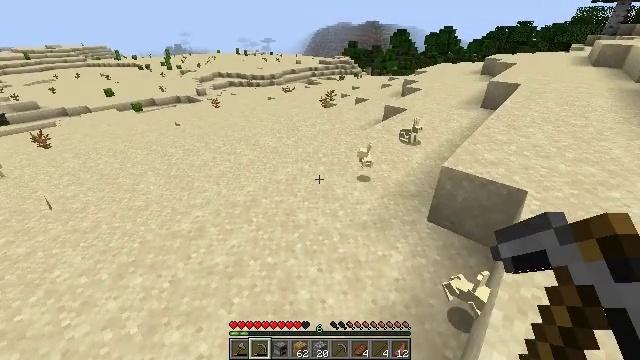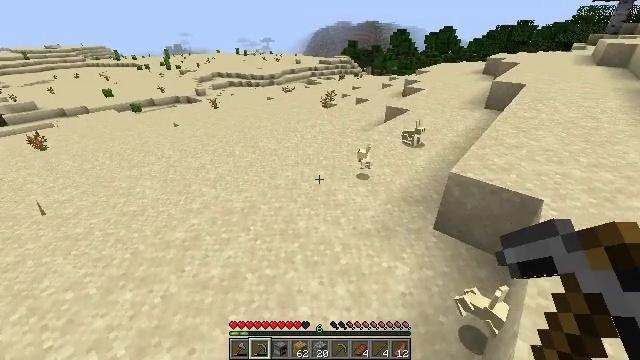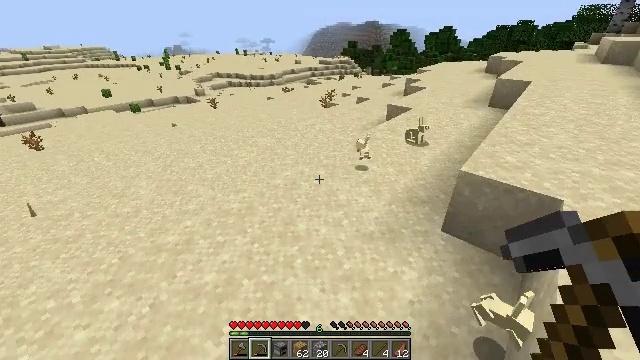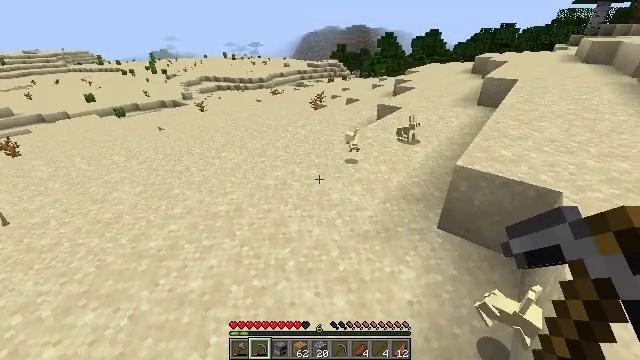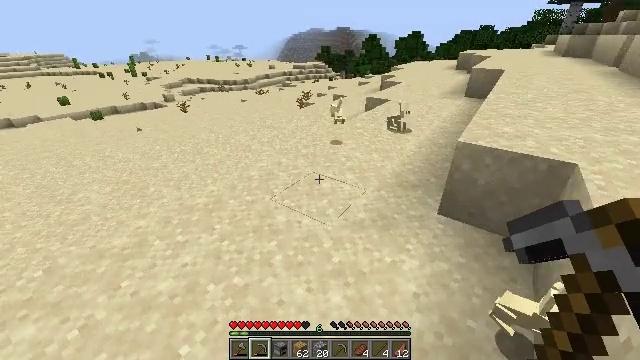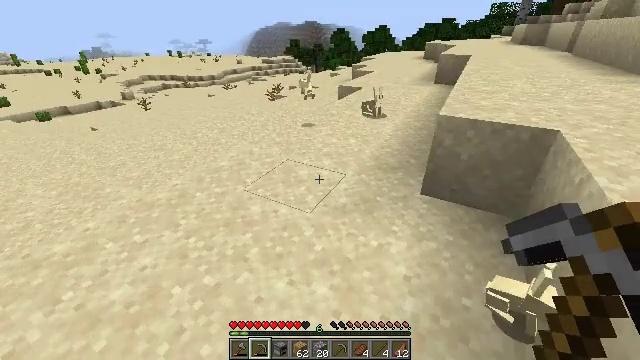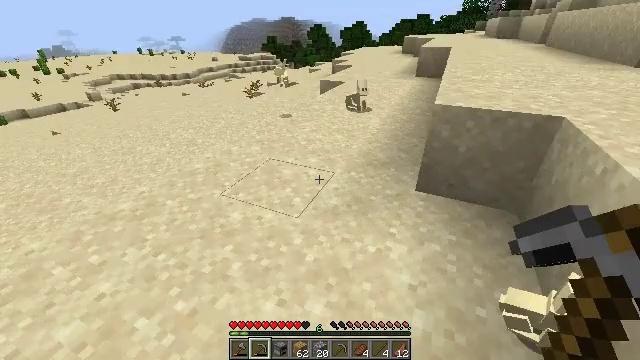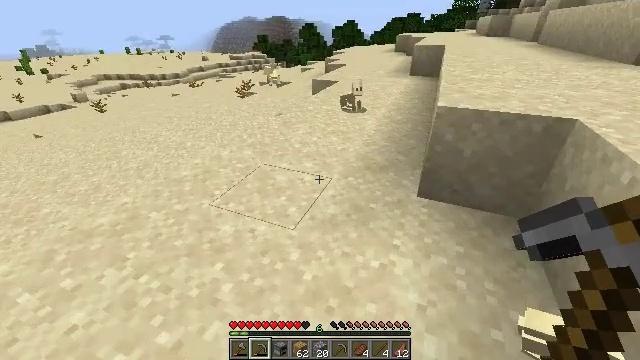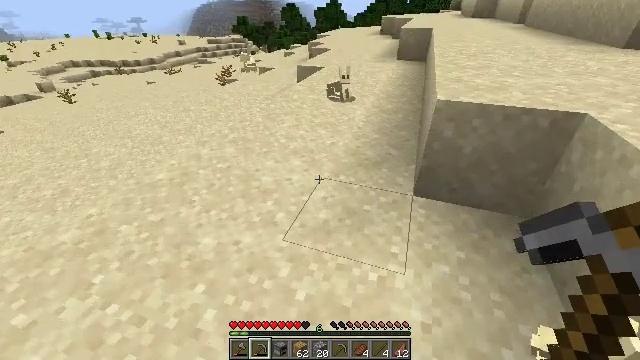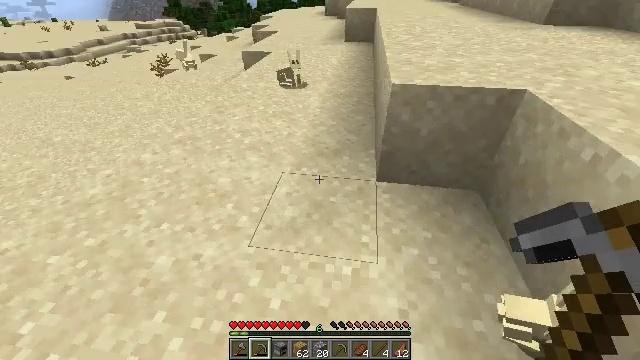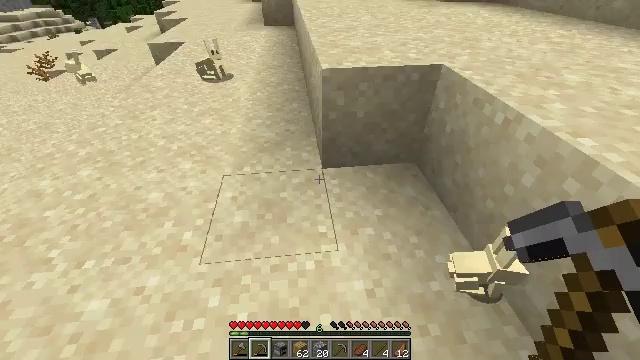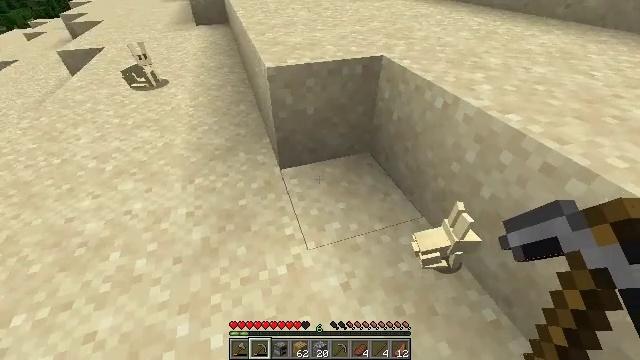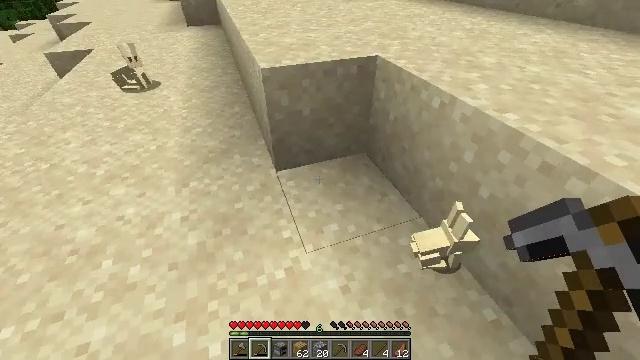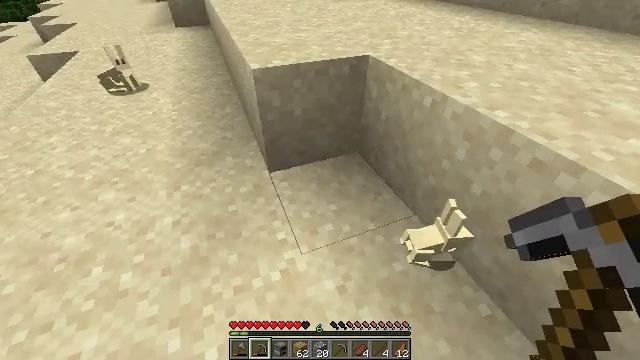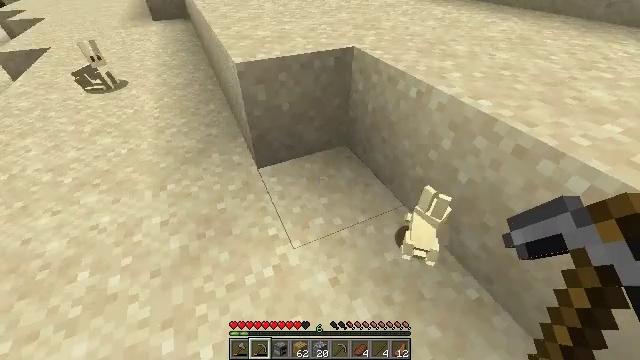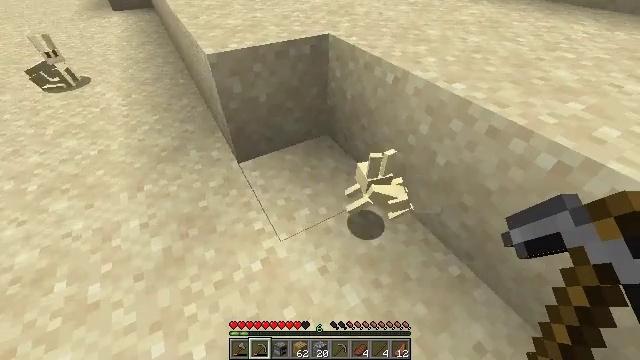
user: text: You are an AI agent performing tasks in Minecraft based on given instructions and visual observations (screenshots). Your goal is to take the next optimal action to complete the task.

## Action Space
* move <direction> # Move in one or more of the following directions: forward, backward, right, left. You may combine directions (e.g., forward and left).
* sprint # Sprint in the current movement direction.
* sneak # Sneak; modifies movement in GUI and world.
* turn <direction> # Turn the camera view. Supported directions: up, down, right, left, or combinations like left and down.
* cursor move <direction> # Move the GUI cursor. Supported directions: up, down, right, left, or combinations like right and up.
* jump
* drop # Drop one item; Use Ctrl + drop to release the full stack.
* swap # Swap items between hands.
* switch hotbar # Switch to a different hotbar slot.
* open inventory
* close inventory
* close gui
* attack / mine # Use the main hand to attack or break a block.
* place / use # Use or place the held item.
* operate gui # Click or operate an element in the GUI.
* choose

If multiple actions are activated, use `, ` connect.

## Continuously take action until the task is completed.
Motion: motion action
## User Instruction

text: Gather a dead bush.
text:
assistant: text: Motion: move forward
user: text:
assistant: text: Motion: move forward
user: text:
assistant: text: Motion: move forward, turn right
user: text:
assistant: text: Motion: move forward, turn right
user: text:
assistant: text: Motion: move forward, turn right
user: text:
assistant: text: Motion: move forward, turn right
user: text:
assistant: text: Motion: move forward, turn right
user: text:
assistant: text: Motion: move forward, turn right and down
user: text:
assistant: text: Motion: turn right and down
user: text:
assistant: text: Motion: turn right and down
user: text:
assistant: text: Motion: turn right
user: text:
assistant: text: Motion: turn right
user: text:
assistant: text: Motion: turn right
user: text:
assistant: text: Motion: turn right and down
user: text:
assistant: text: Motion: turn right and down
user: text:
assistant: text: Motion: turn right and down
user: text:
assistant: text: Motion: turn right
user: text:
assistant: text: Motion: turn right
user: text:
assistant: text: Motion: turn right
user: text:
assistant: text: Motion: no_op
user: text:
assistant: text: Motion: no_op
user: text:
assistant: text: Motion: no_op
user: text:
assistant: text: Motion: no_op
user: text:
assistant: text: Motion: turn left
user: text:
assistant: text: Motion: turn left and up
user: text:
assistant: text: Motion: turn left
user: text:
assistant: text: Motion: turn left, switch to hotbar 1
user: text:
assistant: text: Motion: turn left, switch to hotbar 1
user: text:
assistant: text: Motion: switch to hotbar 1
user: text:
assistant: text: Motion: turn up